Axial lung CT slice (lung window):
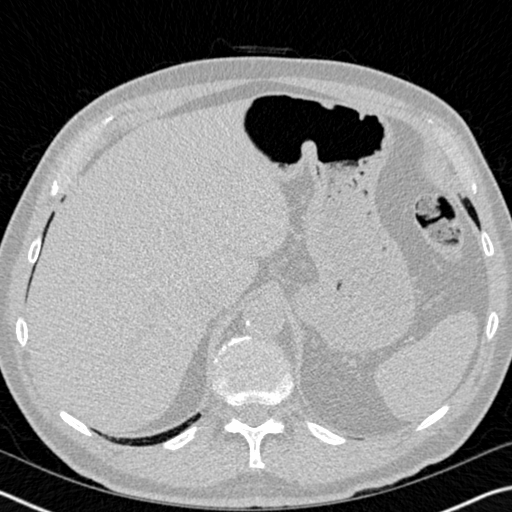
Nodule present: no